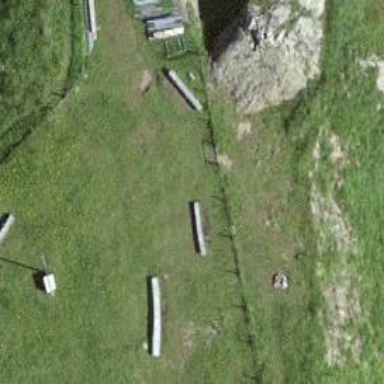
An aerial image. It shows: Picnic site for tourists.